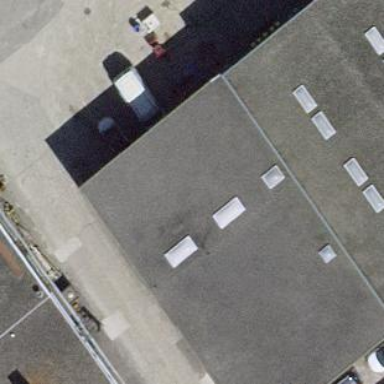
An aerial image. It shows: Industrial building.